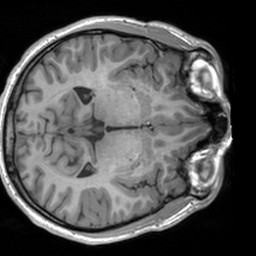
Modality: T1w
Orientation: axial
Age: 22
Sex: male
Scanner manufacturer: siemens
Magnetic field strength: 3 T
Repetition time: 1.9 s
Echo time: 0.00226 s